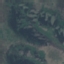
Land use / land cover class: HerbaceousVegetation